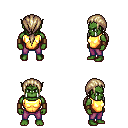
a pixel art fantasy rpg character, male body template, orc, green skin, gold chest armor, magenta pants, white blonde ponytail hairstyle, leather bracers, four views (front, back, left, right), 2x2 character sprite sheet, small pixel art, hard edges, no anti-aliasing